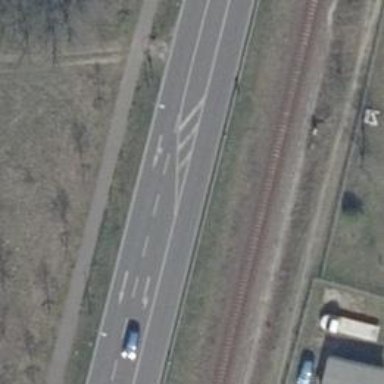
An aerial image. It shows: Primary highway.